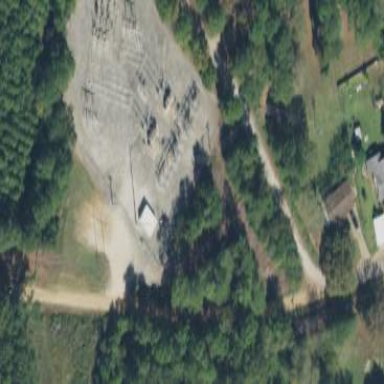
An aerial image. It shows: There is distribution substation enclosed by fence.